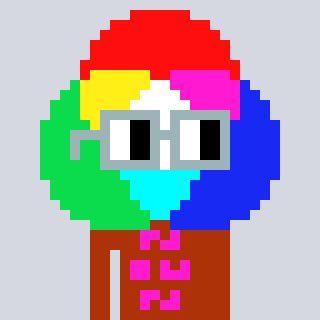
a pixel art character with square dark gray glasses, a color circle-shaped head and a hotbrown-colored body on a cool background